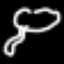
Label: frog